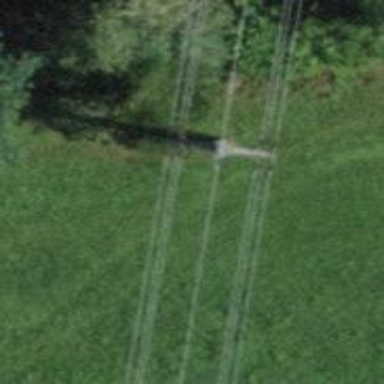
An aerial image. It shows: Power tower.